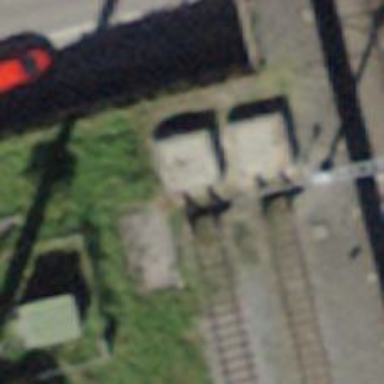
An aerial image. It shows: Single track railway in yard.